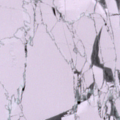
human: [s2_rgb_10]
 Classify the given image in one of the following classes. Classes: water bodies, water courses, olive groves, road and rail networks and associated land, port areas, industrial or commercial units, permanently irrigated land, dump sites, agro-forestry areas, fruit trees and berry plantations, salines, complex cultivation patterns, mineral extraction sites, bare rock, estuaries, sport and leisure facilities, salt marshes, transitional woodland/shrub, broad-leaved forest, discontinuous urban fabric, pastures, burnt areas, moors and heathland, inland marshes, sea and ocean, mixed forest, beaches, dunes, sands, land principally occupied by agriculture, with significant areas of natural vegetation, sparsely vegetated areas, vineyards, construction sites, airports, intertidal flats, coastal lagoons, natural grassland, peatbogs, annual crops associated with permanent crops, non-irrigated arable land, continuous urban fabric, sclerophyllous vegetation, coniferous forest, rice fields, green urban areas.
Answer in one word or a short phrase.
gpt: sea and ocean